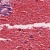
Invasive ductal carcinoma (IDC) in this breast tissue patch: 0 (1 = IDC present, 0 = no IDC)